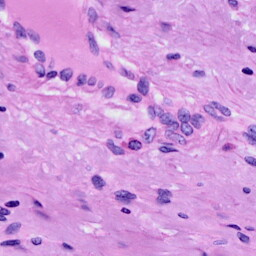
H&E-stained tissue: Cervix